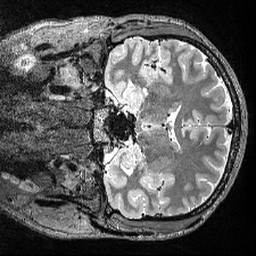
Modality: T2w
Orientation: coronal
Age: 33
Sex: male